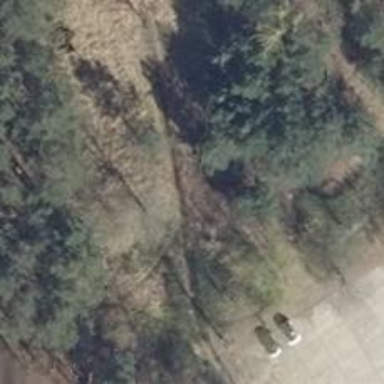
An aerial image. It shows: Path covered in grass.